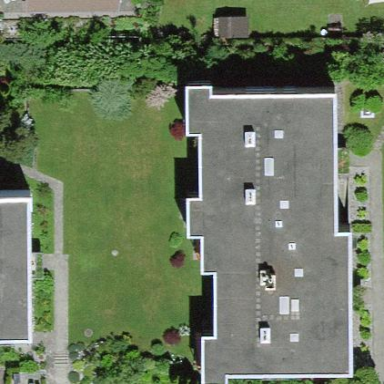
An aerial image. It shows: Flat-roofed residential building.